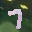
Label: 7